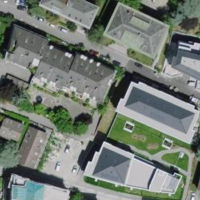
EUNIS habitat code: 54
Species observed at this site:
Salvia pratensis